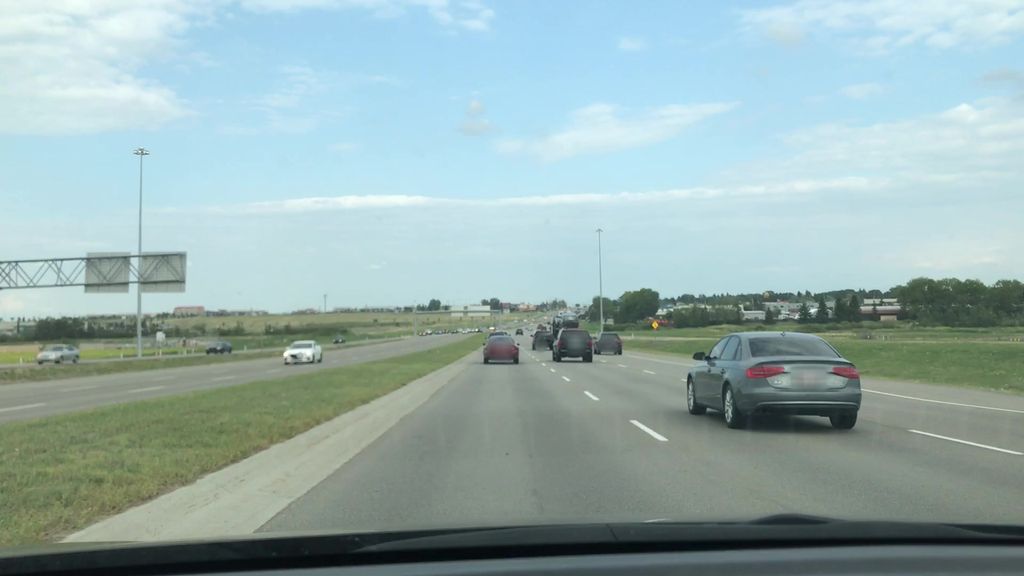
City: edmonton